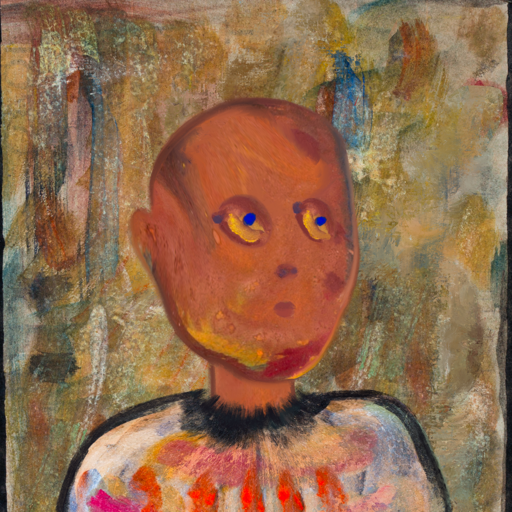
Background: Pipe, Head And Neck Side: Mother_And_Son_Son, Face Side: Mother_And_Son_Son, Bust: Childish, Hair Side: Blank, Head Accessory: Blank, Second Necklace: Blank, Necklace: Blank, Baby: Blank